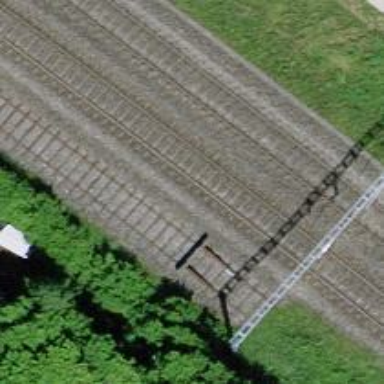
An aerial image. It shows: Railway buffer stop.